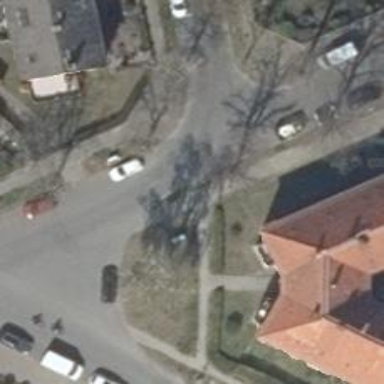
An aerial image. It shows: Footway.